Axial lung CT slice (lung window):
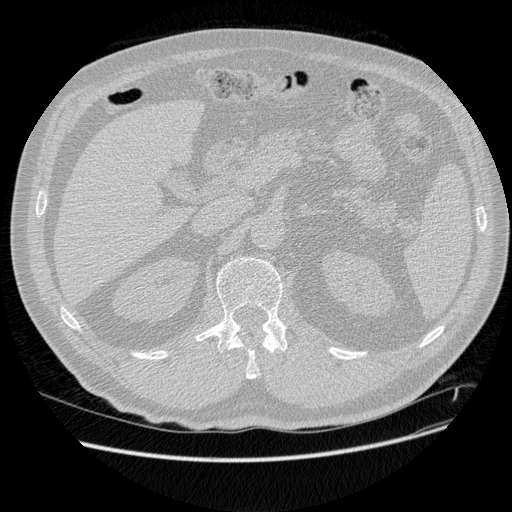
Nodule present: no